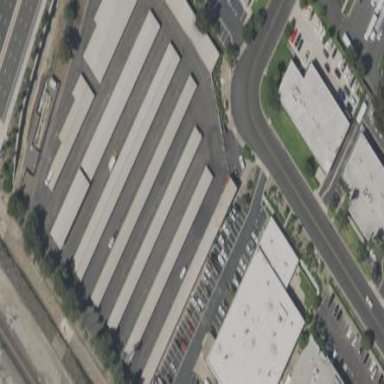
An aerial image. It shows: Commercial building.